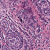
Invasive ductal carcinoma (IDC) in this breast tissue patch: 1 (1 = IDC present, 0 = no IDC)